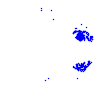
Particle: electron